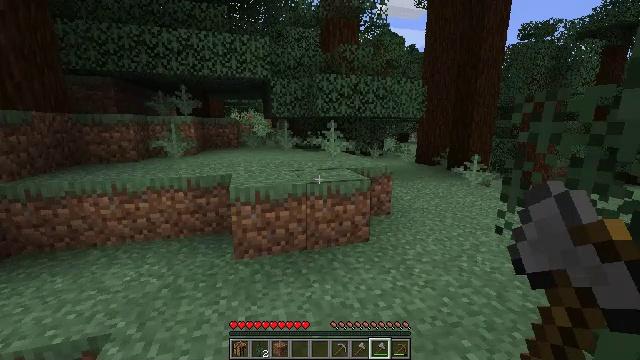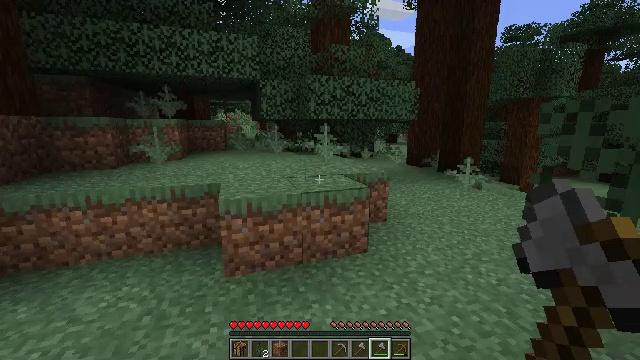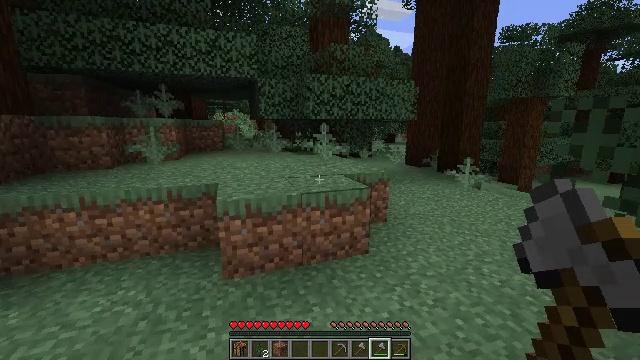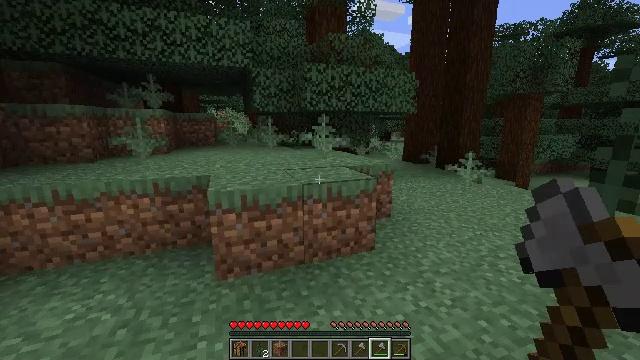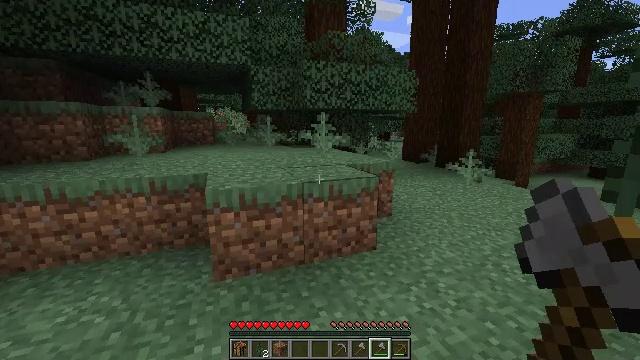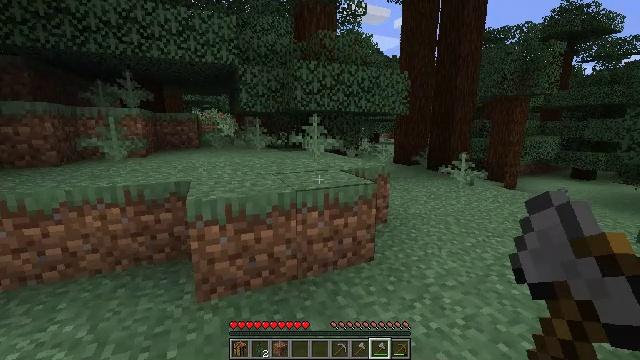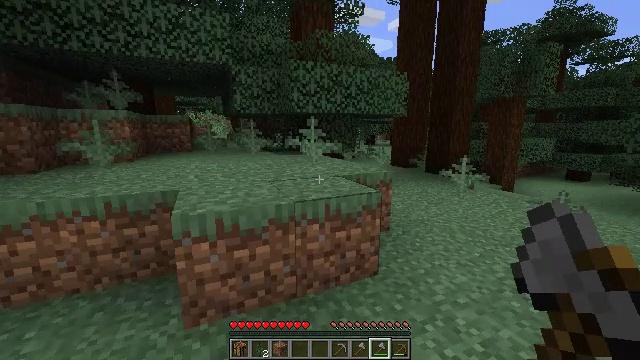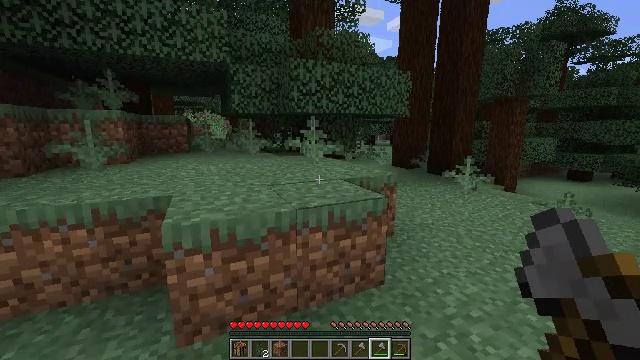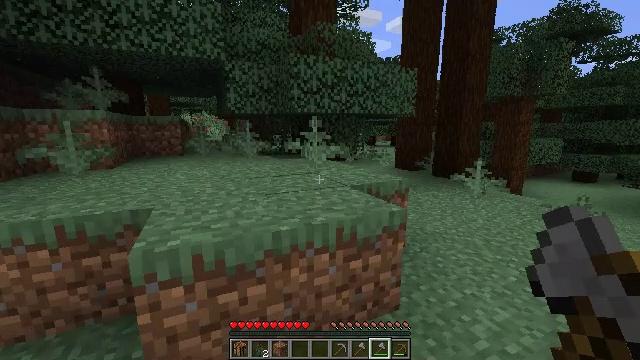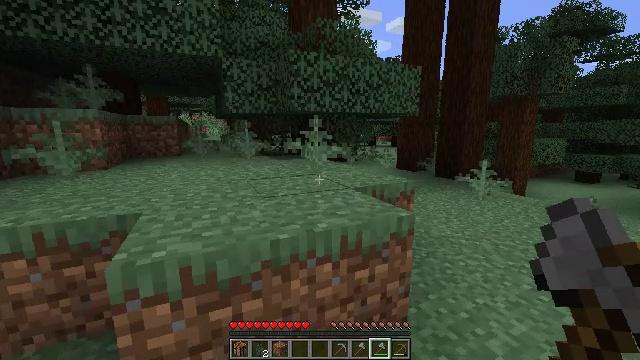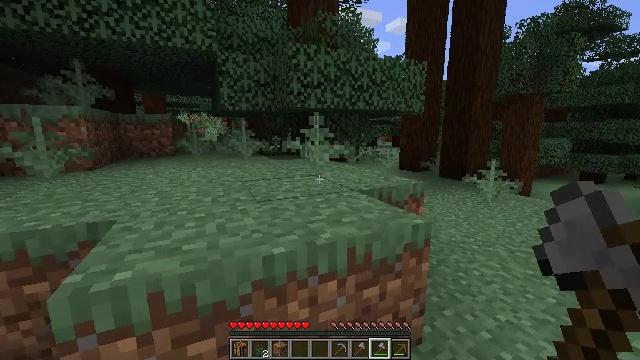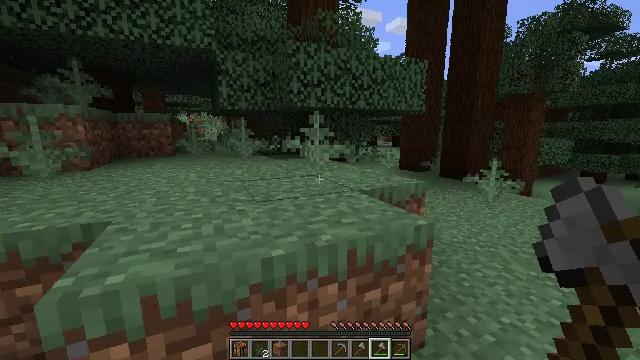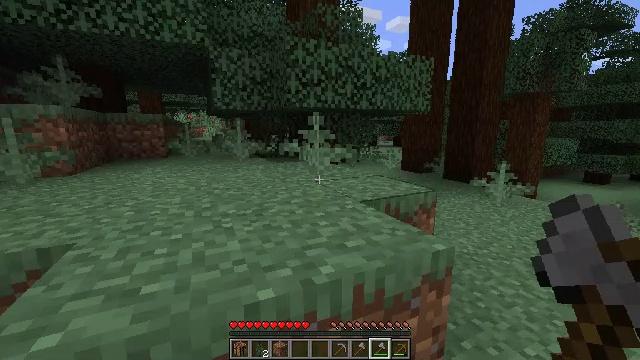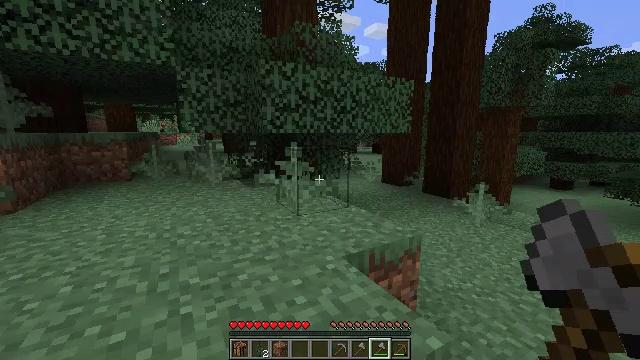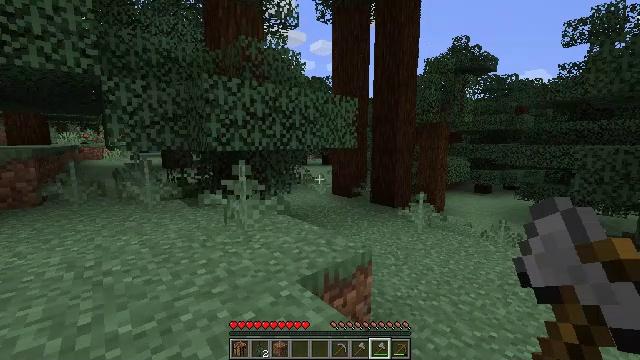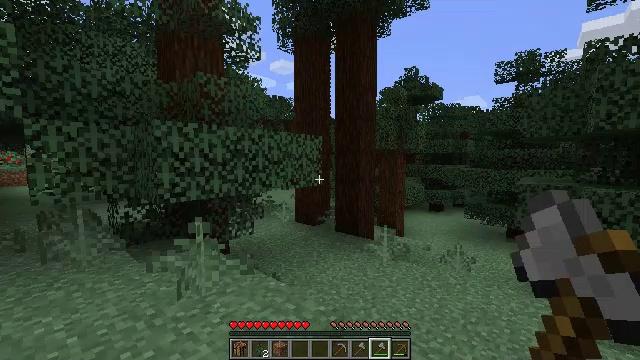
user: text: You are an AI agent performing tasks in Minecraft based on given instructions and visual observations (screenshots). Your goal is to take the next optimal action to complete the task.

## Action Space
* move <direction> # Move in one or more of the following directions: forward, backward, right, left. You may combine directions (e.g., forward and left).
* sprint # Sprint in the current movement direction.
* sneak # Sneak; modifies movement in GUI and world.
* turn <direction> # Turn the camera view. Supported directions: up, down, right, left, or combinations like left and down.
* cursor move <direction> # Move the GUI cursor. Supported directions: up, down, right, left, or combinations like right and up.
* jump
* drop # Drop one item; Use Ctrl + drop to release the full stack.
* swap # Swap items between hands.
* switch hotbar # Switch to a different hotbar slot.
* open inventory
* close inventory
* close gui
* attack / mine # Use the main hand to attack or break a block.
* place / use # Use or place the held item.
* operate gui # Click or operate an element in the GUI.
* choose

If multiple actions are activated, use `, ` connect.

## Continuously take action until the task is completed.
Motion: motion action
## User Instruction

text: Gather materials from the sweet berry bush.
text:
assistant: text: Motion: move forward, turn right
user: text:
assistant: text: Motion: move forward
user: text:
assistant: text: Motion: move forward, turn right
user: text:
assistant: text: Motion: move forward
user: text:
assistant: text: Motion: move forward, turn right
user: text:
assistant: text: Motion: move forward, turn right
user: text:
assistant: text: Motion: move forward
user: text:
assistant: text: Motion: move forward
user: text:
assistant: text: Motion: move forward
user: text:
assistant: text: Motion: move forward
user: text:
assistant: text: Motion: move forward
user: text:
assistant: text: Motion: move forward
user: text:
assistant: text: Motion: move forward, turn right, jump
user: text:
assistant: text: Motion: move forward and move left, turn right and up, jump
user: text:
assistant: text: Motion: move forward and move left, turn right and up, jump
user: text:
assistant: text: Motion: move forward and move left, turn right and up
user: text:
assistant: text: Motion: move forward and move left, turn right and up
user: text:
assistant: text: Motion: move forward and move left
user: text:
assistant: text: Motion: move forward and move left
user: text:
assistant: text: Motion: move left
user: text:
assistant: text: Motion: move left, turn right and down
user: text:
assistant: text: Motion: move left, turn right and down
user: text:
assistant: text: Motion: move forward, turn right
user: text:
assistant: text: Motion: move forward
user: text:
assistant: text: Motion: move forward
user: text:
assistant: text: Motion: no_op
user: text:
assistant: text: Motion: no_op
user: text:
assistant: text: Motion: move forward
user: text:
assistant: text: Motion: move forward
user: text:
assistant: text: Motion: move forward